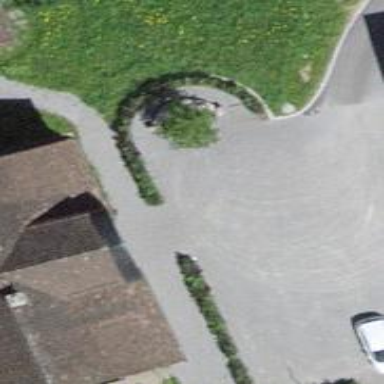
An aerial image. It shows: Footway with surface made of sett.